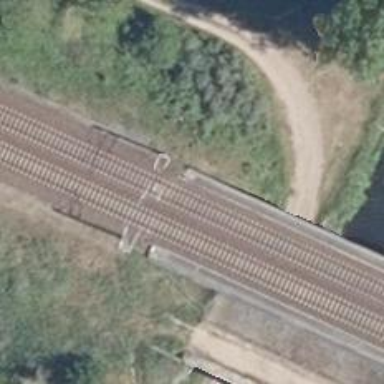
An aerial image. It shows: Bridge over railway with electrified contact lines.